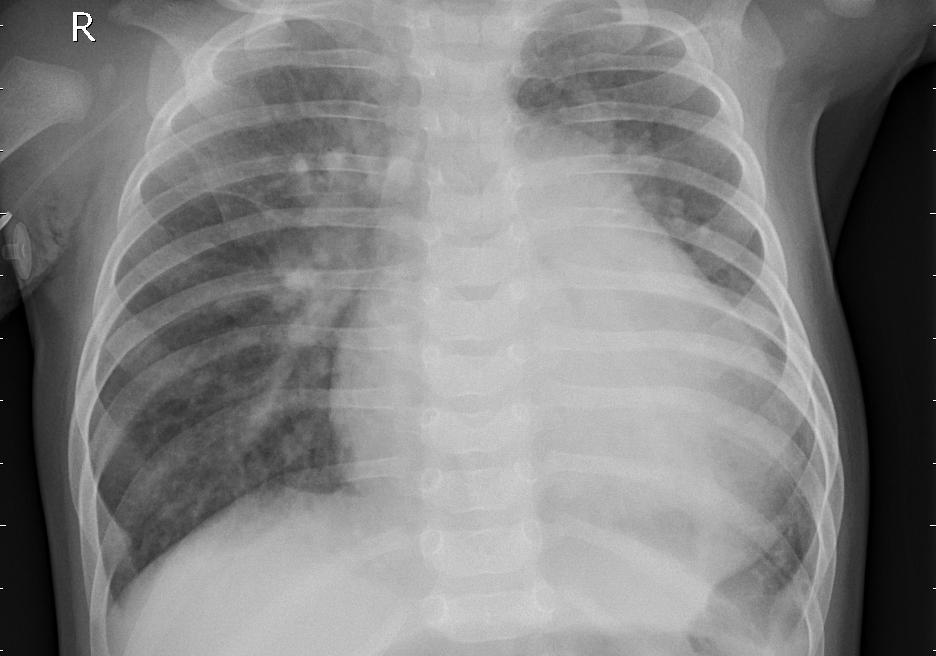
Diagnosis: PNEUMONIA